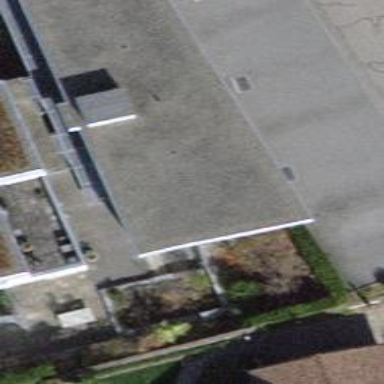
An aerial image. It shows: Group of garages.